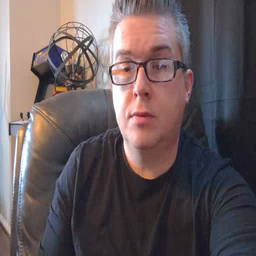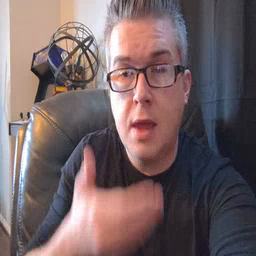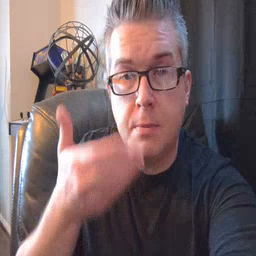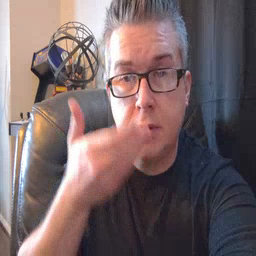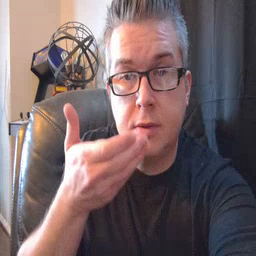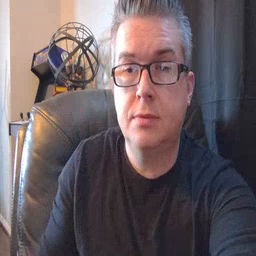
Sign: cereal